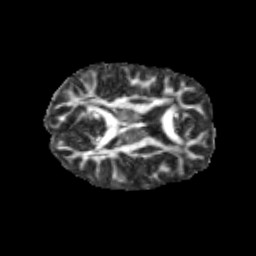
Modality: FA
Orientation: axial
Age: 9
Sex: male
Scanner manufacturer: siemens
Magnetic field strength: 3 T
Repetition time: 3.8 s
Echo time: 0.07 s